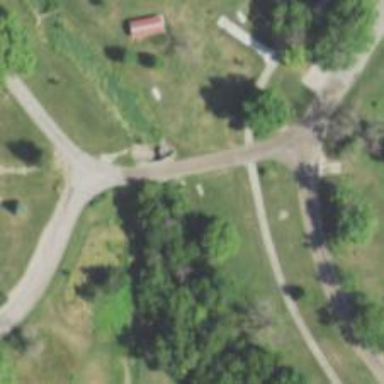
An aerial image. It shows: Tee area for the sport of disc golf.